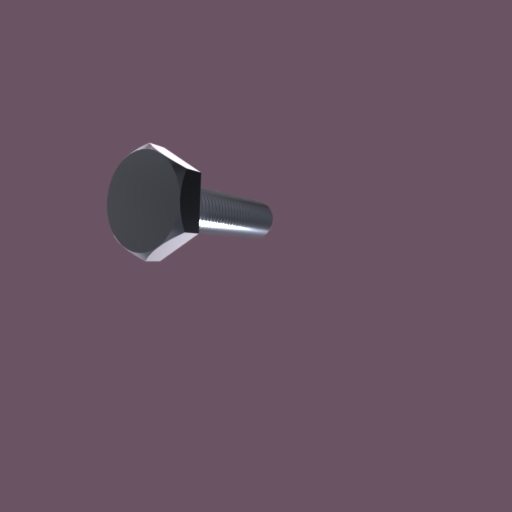
Label: bolt